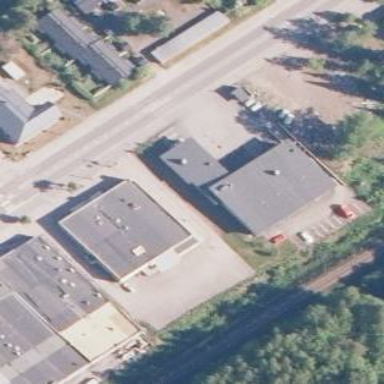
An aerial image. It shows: Fire station.